Question: You can see what I have here with the large fonts in the thumbnails: <URL>
I am using font-awesome with bootstrap

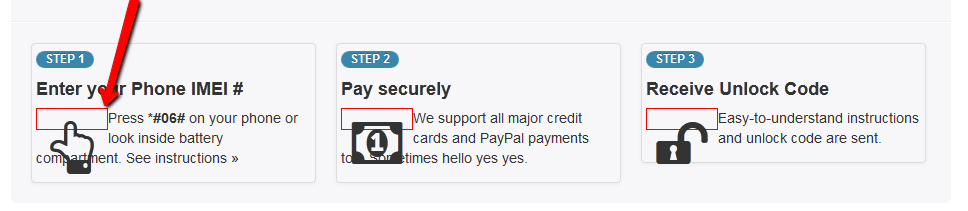
Answer: This part of 'bootstrap.min.css' is responsible:
'''
[class^="icon-"],[class*=" icon-"]{height:14px}
'''
A quick (read: dirty) fix would be to add the following to your custom stylesheet:
'''
[class^="icon-"],[class*=" icon-"]{height:auto !important}
'''